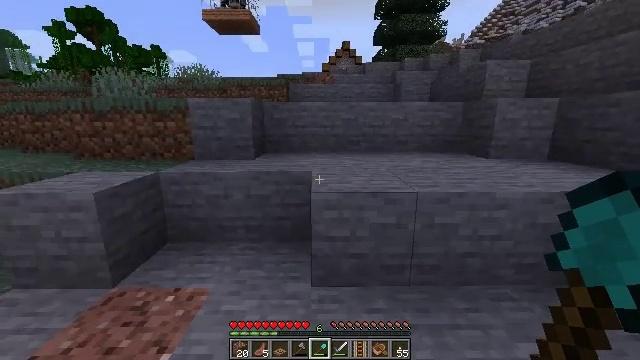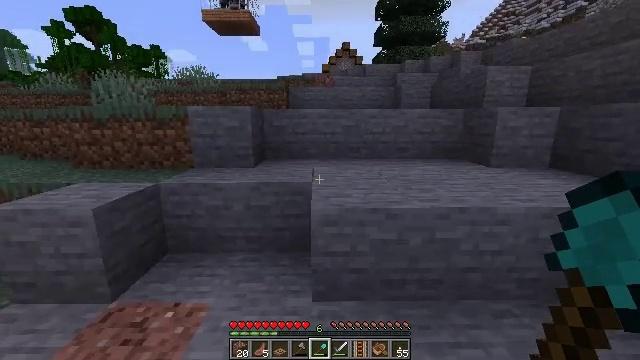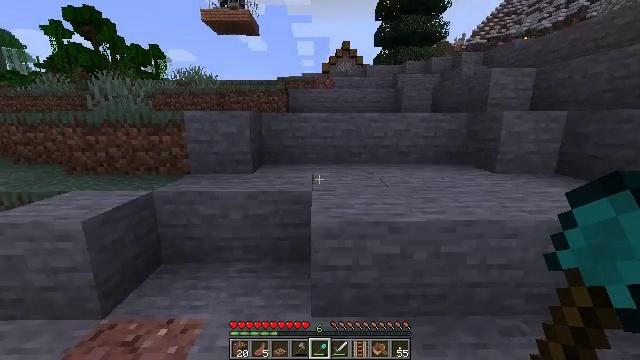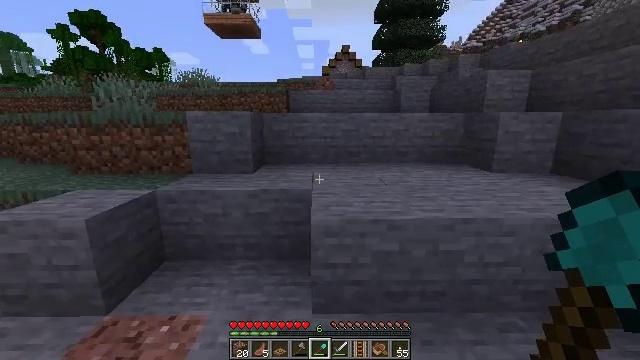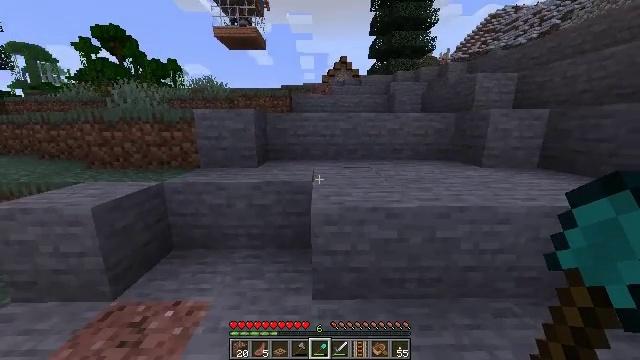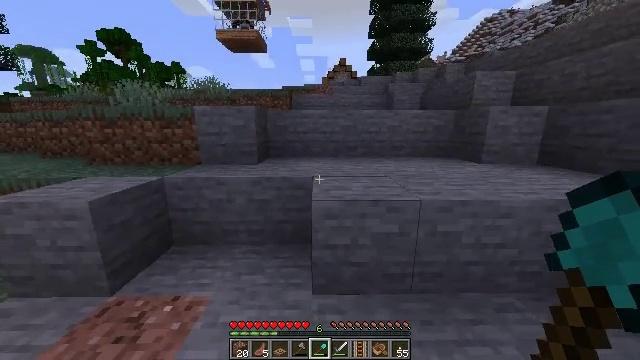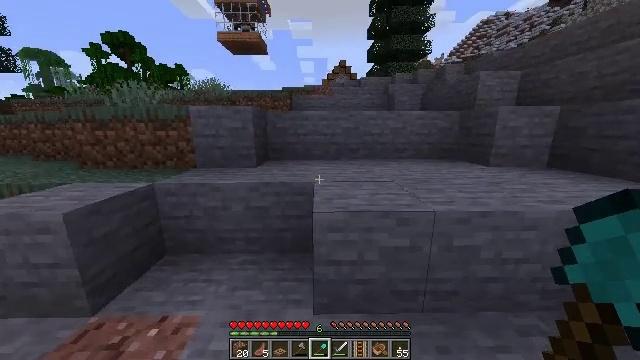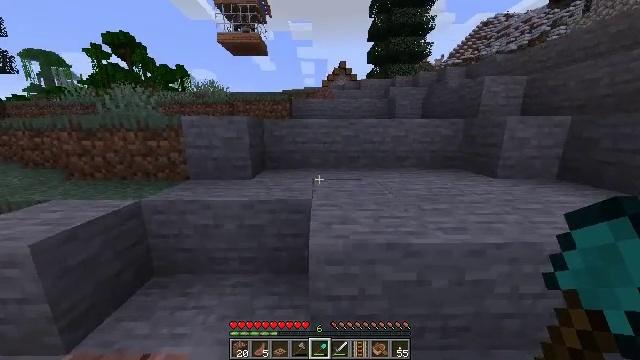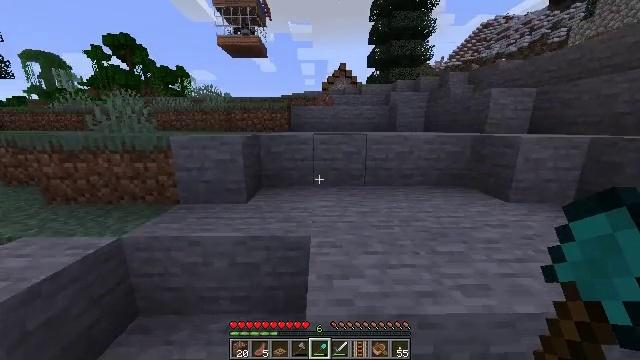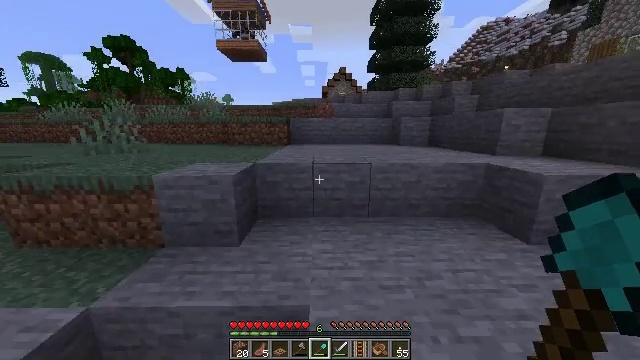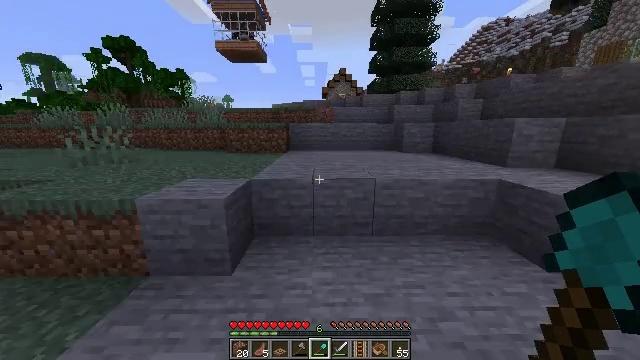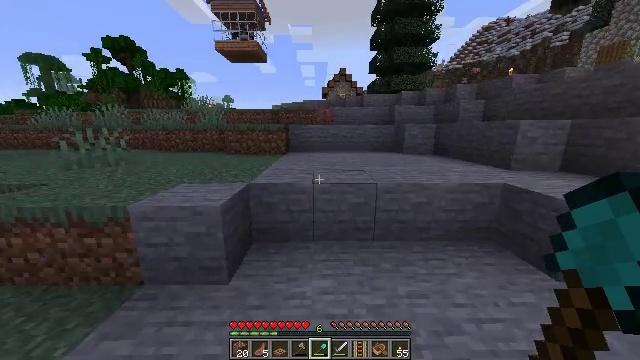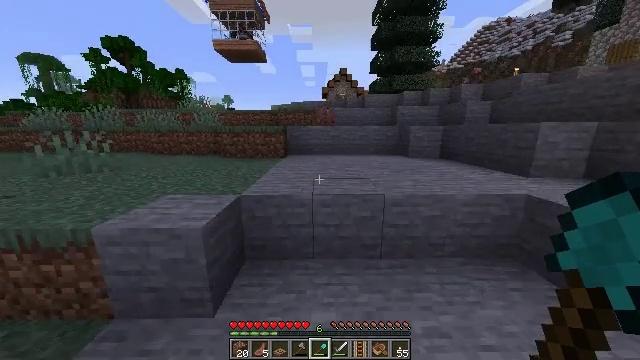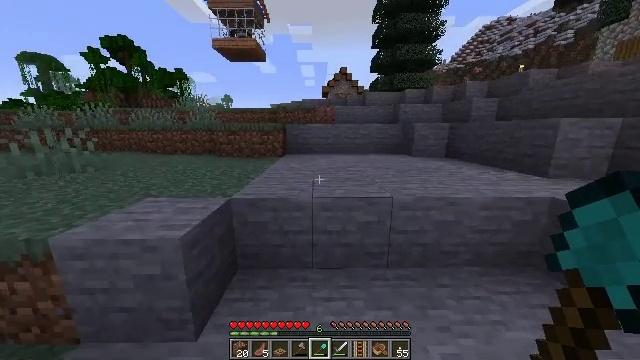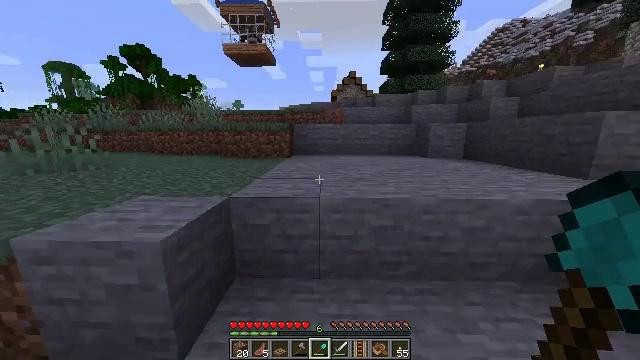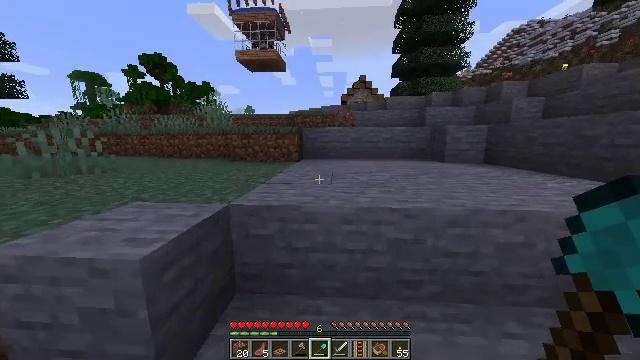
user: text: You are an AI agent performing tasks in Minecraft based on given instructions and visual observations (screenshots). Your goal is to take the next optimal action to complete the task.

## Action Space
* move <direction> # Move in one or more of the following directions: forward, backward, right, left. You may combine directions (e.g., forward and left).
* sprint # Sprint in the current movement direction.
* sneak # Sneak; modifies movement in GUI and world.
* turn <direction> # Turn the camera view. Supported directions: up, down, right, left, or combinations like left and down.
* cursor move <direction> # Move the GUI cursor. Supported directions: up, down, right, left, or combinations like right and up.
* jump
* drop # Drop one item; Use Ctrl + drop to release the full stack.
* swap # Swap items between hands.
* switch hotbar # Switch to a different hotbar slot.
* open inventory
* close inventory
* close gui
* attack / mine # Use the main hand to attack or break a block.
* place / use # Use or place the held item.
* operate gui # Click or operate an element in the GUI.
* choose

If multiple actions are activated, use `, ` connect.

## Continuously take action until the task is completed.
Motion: motion action
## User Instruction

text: Collect the poppy by clicking on it.
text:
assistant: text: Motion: move forward, jump
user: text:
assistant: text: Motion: move forward, sprint, jump
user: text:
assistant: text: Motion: move forward, sprint, jump
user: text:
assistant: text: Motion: move forward, sprint, jump
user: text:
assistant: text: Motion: move forward, sprint, jump
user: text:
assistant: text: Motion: move forward, jump
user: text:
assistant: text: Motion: move forward, jump
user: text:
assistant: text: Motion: move forward, jump
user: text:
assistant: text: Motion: move forward, jump
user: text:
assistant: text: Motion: move forward, jump
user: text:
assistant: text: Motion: move forward, sprint, jump
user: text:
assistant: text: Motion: move forward, sprint, jump
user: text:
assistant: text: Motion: move forward, sprint, jump
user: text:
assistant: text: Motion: move forward, turn left and up, jump
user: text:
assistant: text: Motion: move forward, turn left and up, jump
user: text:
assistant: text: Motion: move forward, turn left and up, jump
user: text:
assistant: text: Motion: move forward, sprint, turn left and up, jump
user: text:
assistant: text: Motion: move forward, sprint, turn left, jump
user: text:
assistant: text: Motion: move forward, sprint, turn left, jump
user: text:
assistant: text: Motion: move forward, sprint, turn left, jump
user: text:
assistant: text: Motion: move forward, jump
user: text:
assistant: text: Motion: move forward, jump
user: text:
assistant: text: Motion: move forward, jump
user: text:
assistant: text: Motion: move forward, jump
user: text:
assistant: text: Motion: move forward, jump
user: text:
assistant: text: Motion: move forward, sprint, jump
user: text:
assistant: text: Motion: move forward, sprint, jump
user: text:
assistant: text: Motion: move forward, sprint, jump
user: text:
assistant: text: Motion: move forward, jump
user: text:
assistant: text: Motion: move forward, jump